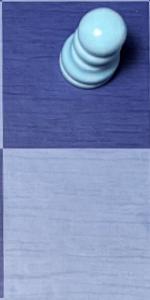
Label: Empty